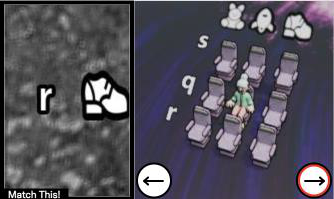
Task: seats
Answer: no